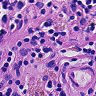
Metastatic tissue present: no